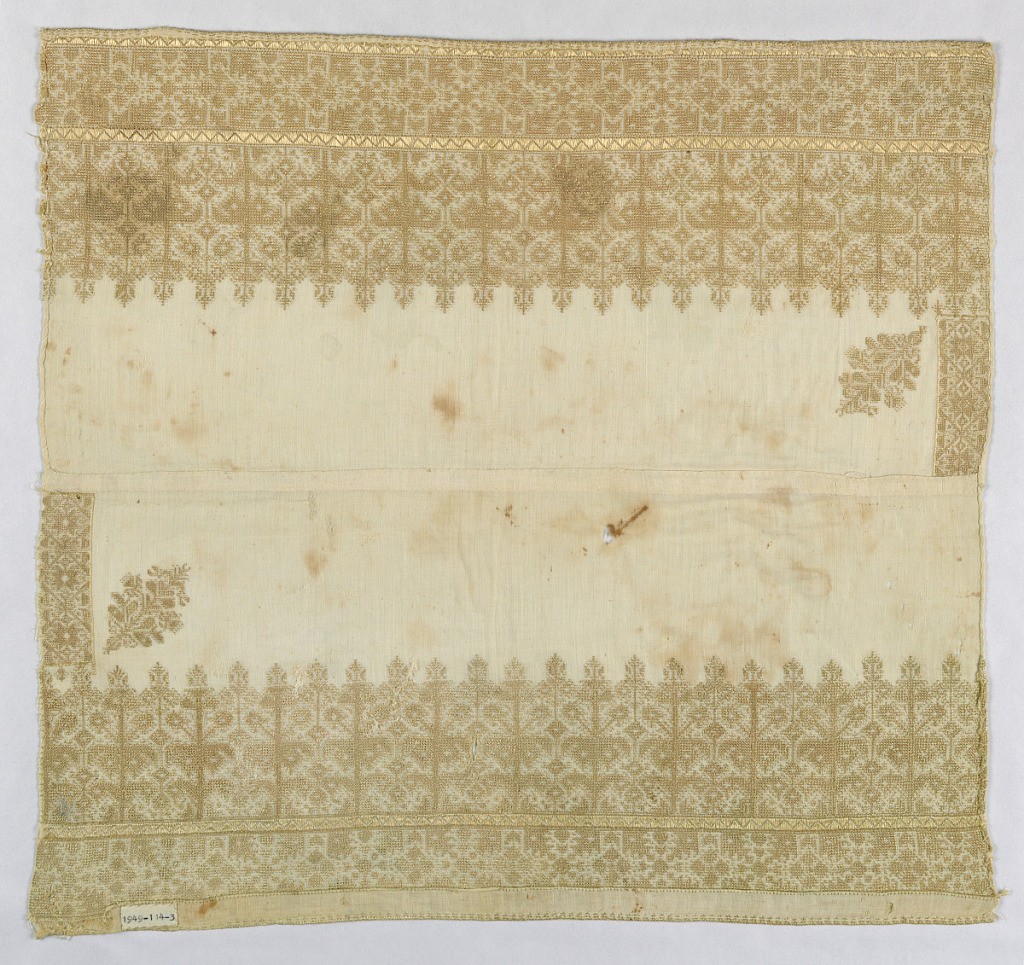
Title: Panel
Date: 19th century
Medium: cotton, silk Technique: embroidered
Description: Pieced panel in cotton embroidered with cream-colored silk in conventionalized geometric border designs with stylized trees above.